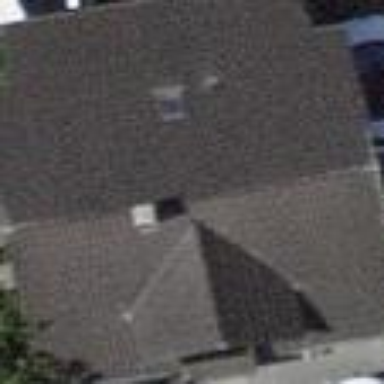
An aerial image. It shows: Simple and straightforward house.